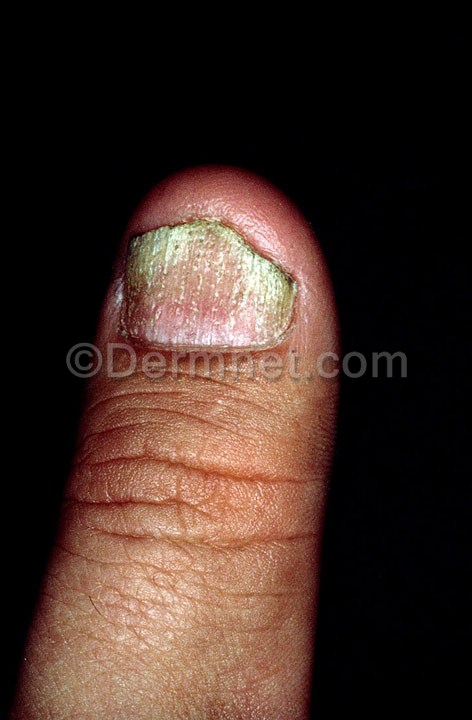
Disease: Hair Loss Photos Alopecia and other Hair Diseases